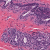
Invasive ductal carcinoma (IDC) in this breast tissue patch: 0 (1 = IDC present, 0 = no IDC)